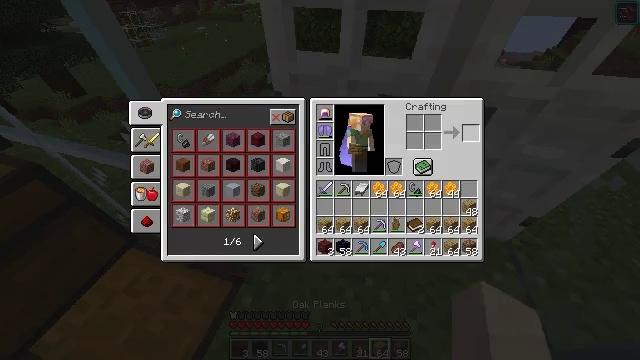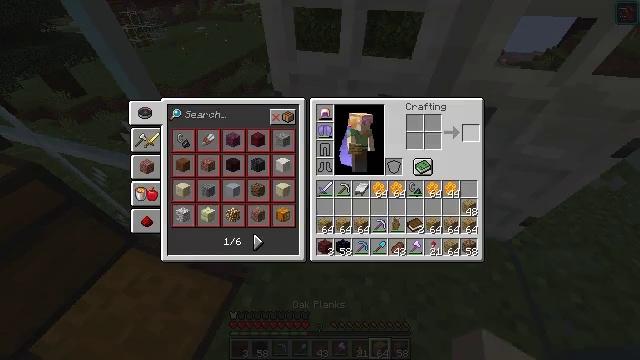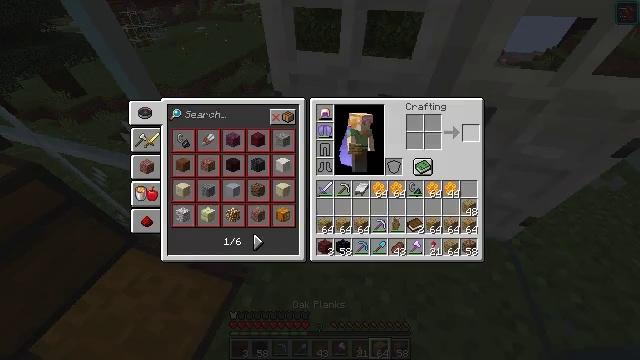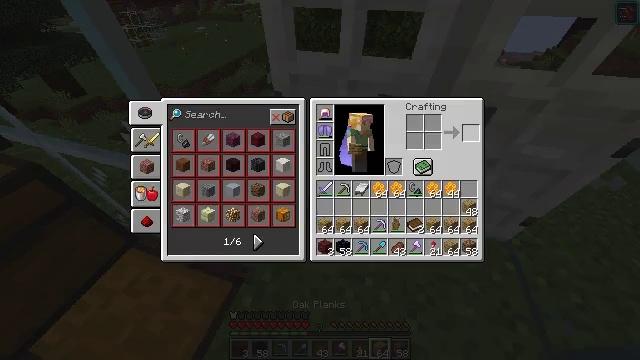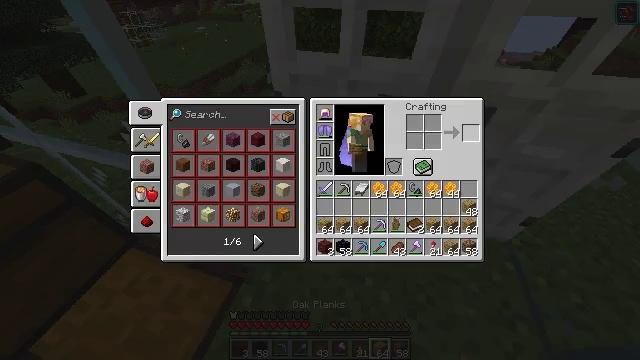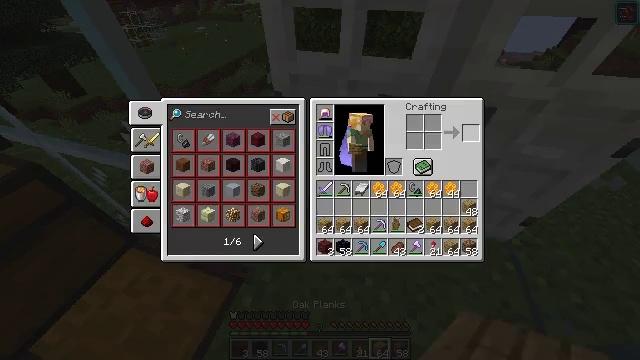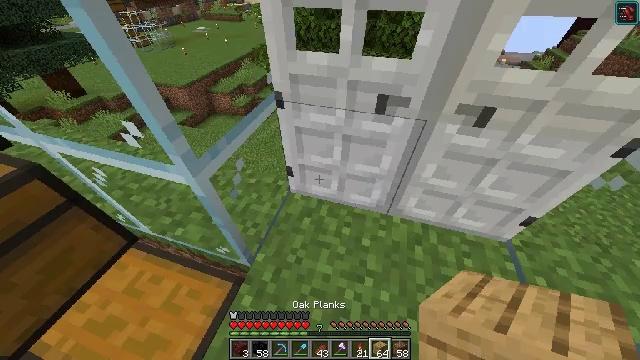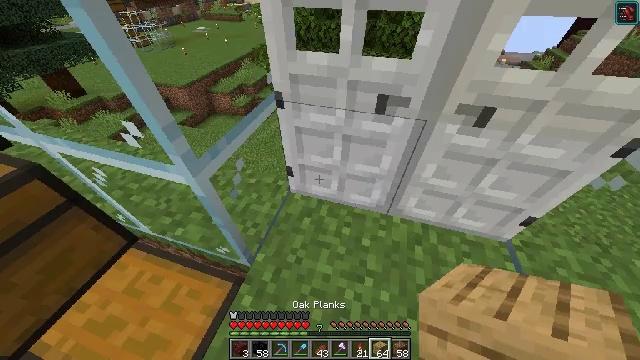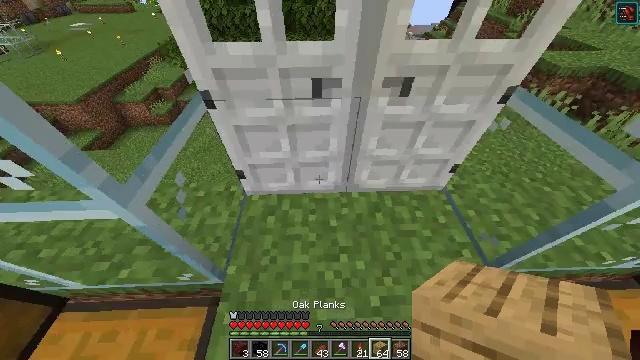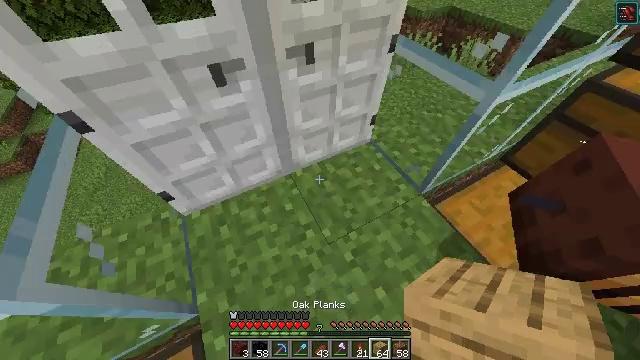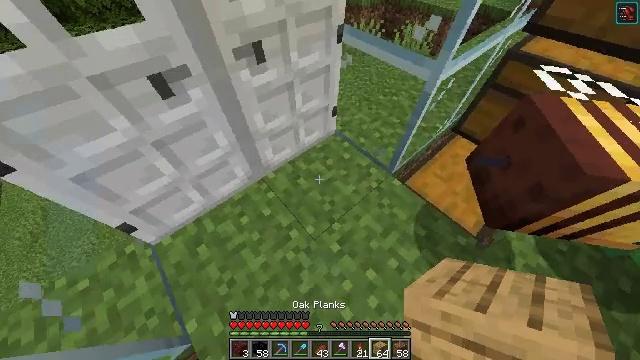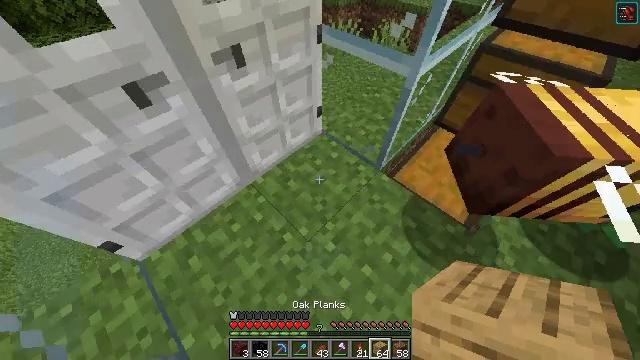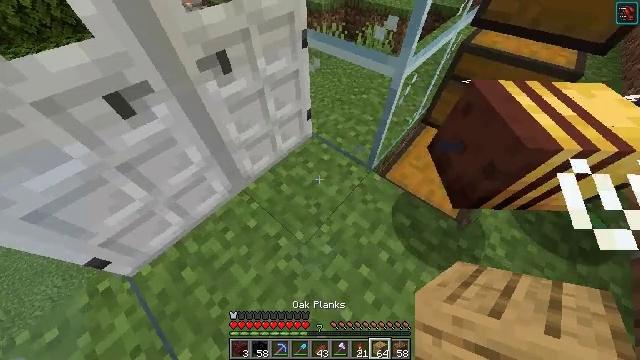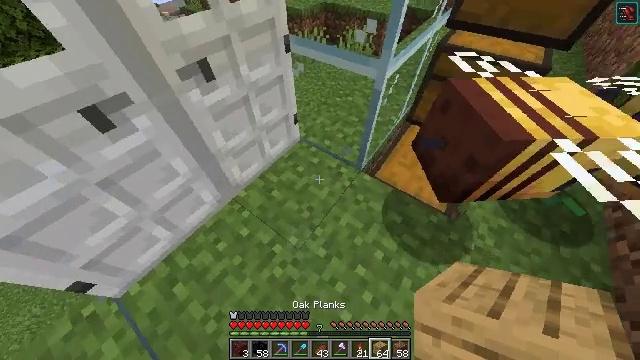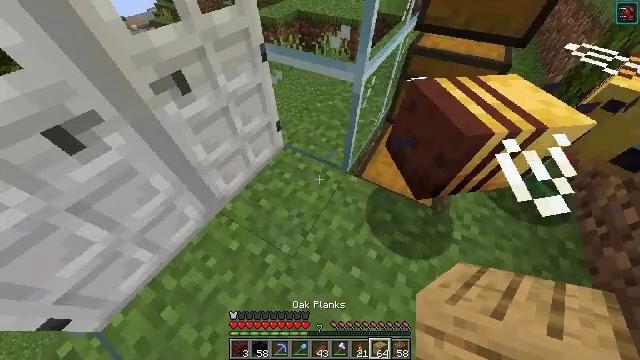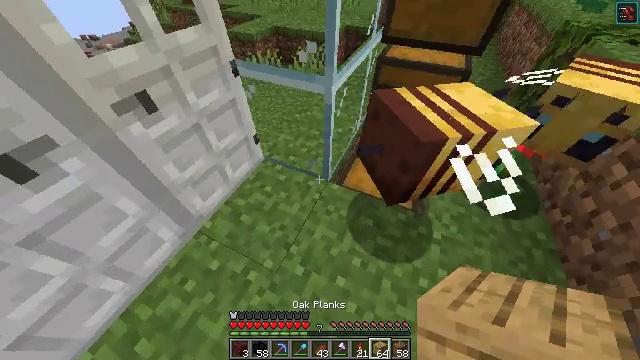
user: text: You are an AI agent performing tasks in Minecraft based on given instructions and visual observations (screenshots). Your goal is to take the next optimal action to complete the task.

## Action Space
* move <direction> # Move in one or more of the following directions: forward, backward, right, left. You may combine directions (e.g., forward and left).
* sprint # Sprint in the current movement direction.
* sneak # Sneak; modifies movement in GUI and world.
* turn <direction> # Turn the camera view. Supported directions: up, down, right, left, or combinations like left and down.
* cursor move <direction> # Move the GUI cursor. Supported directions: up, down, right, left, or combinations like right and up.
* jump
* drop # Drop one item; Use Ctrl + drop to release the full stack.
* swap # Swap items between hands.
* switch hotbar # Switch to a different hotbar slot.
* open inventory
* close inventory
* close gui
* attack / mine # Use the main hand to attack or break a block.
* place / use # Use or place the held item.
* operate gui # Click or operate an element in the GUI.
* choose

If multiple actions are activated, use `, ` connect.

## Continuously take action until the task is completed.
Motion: motion action
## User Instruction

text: Use planks and honeycombs to craft a beehive.
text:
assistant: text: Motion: sneak, open gui
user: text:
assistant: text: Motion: sneak
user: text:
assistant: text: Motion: sneak
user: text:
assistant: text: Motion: sneak
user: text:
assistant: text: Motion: sneak
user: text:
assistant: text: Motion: sneak
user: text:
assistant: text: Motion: close gui
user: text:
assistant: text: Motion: turn right and down
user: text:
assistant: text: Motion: turn right and down
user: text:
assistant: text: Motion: turn right and down
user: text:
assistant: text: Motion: turn right
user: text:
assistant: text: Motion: turn right
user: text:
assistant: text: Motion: turn right
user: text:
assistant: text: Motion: turn right and up
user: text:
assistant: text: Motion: move right, turn right and up
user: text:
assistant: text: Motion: move forward and move right, turn right and up
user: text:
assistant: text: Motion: move forward and move right, turn right and up
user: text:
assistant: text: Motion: move forward and move right, turn right and up
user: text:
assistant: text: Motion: move forward and move right, turn right
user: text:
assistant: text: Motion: move forward and move right, turn right
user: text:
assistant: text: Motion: move forward and move right
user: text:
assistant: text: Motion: move forward and move right
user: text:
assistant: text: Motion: move forward and move right, turn left
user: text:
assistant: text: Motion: move forward and move right, turn left
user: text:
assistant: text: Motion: move forward and move right, turn left
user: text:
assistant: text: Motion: move forward, turn left
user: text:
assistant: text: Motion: move forward, turn left
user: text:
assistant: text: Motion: move forward and move right, turn left
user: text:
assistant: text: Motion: move forward and move right, turn left
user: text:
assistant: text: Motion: move forward and move right, turn left and down